Question: I'm programming an assignment, and I've got the core functionality operating but I'm quite confused with this. I have 3 buttons on this Activity/Fragment, and each one sends an Intent to a new Activity with a different integer to set the speed of the main game.
Button 1 sets the speed 10, button 2 sets the speed 30, and button 3 sets the speed 50. However, whichever one I click, it starts the Activity with speed 50 first, then when that Activity is finished, it is started with speed 30, and then again after with speed 10. It is essentially cycling and starting all possible Activities, but I only want the selected one starting.

This is the code, as far as I can understand it's somewhere in here.
'''
public class LevelsFragment extends Fragment implements OnClickListener {
@Override
public View onCreateView(LayoutInflater inflater, ViewGroup container, Bundle savedInstanceState)
{
View rootView = inflater.inflate(R.layout.fragment_levels, container, false);
Button b1 = (Button)rootView.findViewById(R.id.button1);
Button b2 = (Button)rootView.findViewById(R.id.button2);
Button b3 = (Button)rootView.findViewById(R.id.button3);
b1.setOnClickListener(this);
b2.setOnClickListener(this);
b3.setOnClickListener(this);
return rootView;
}
@Override
public void onClick(View v) {
switch (v.getId())
{
case R.id.button1:
Intent i1 = new Intent(getActivity(), GameActivity.class);
i1.putExtra("s", 10);
startActivity(i1);
case R.id.button2:
Intent i2 = new Intent(getActivity(), GameActivity.class);
i2.putExtra("s", 30);
startActivity(i2);
case R.id.button3:
Intent i3 = new Intent(getActivity(), GameActivity.class);
i3.putExtra("s", 50);
startActivity(i3);
}
}
}
'''
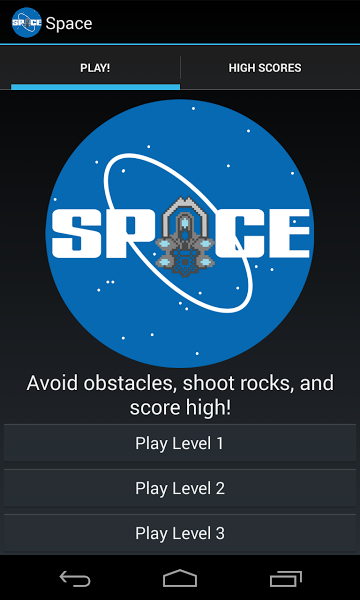
Answer: You forgot to put a 'break' in your switch statements.
'''
switch (v.getId())
{
case R.id.button1:
Intent i1 = new Intent(getActivity(), GameActivity.class);
i1.putExtra("s", 10);
startActivity(i1);
break;
case R.id.button2:
Intent i2 = new Intent(getActivity(), GameActivity.class);
i2.putExtra("s", 30);
startActivity(i2);
break;
case R.id.button3:
Intent i3 = new Intent(getActivity(), GameActivity.class);
i3.putExtra("s", 50);
startActivity(i3);
break;
}
'''